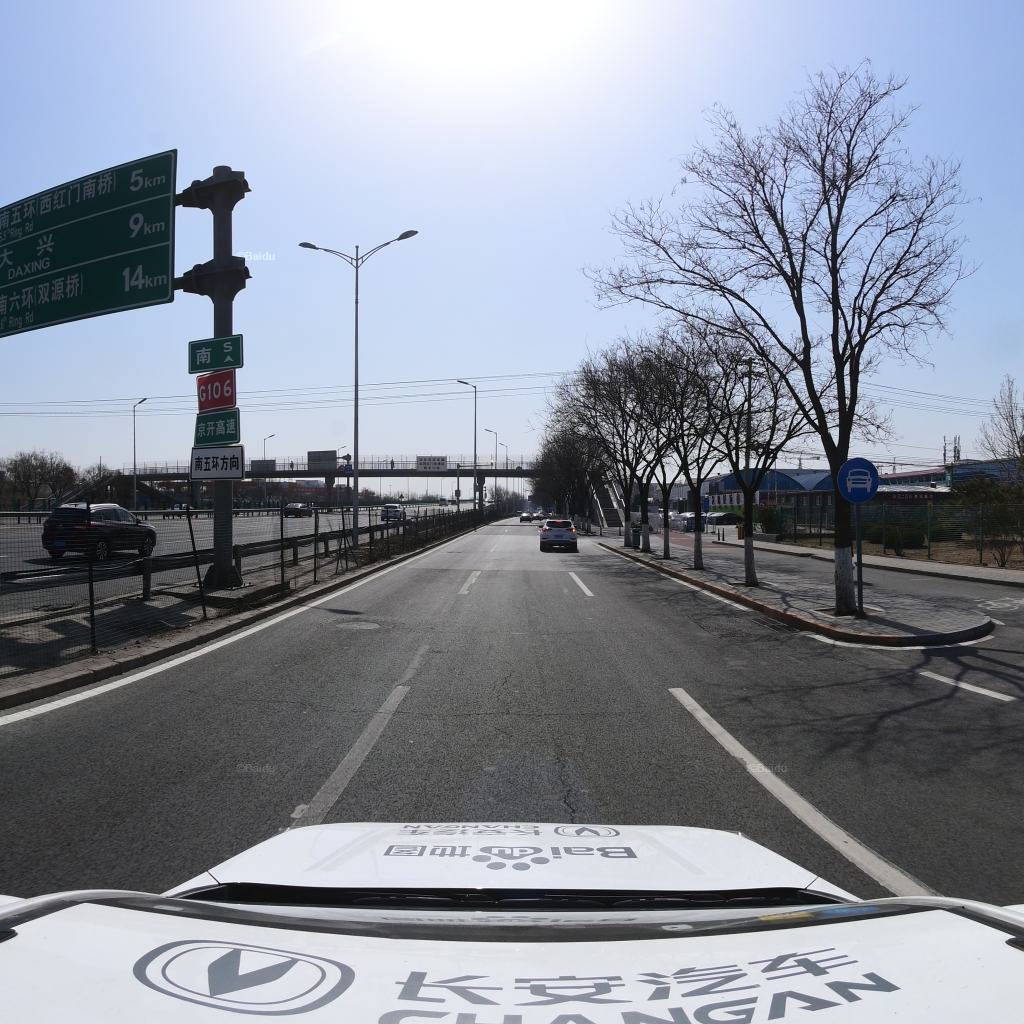
Region: Fengtai
Road damage annotations: transverse crack, longitudinal crack, longitudinal crack, manhole cover